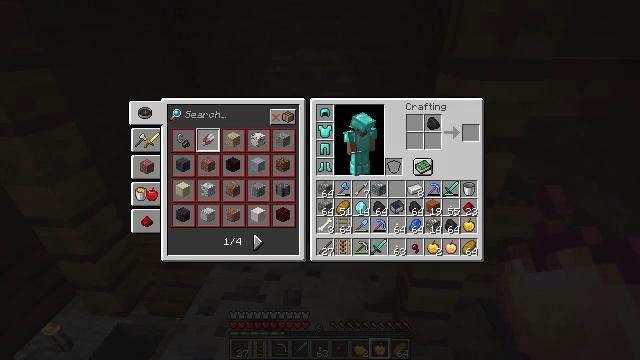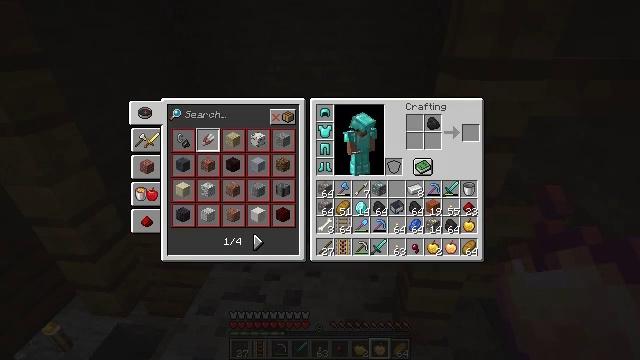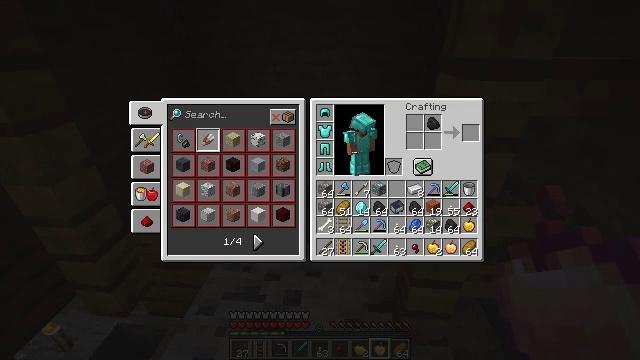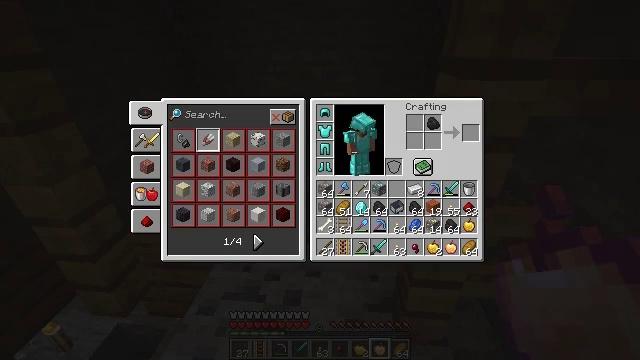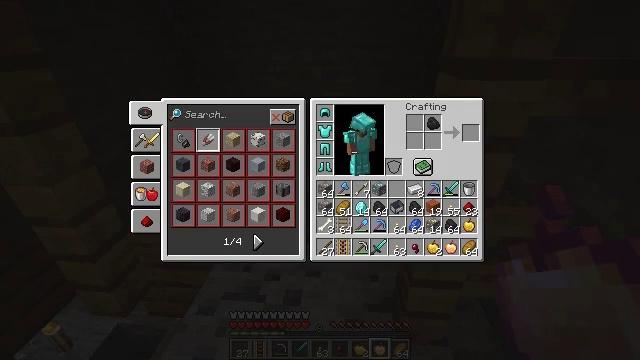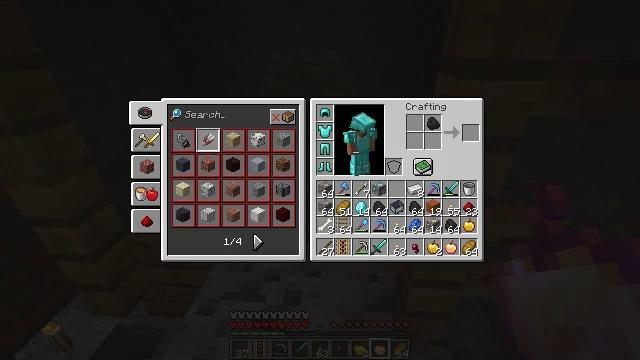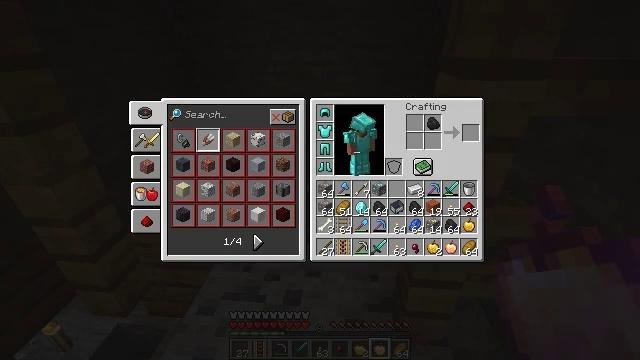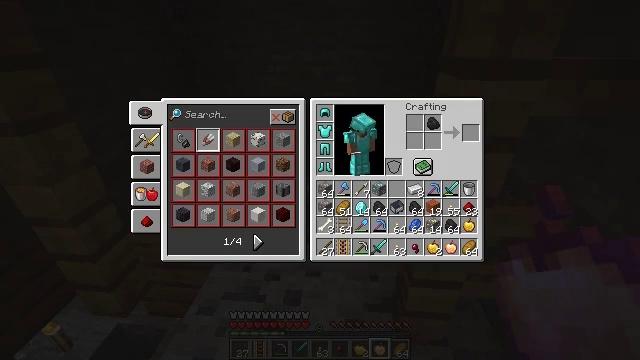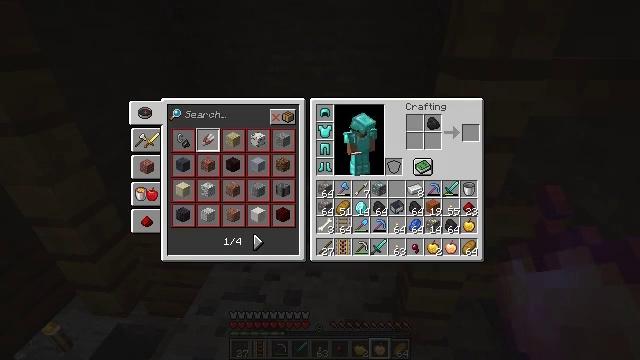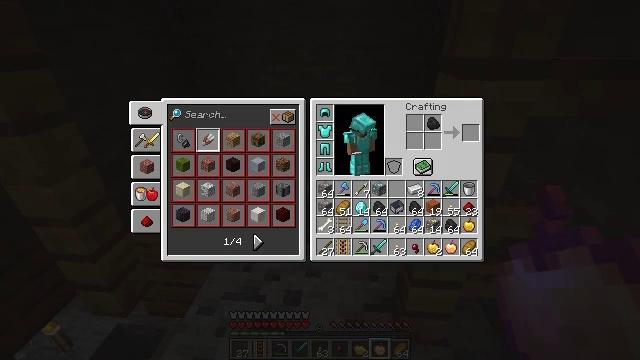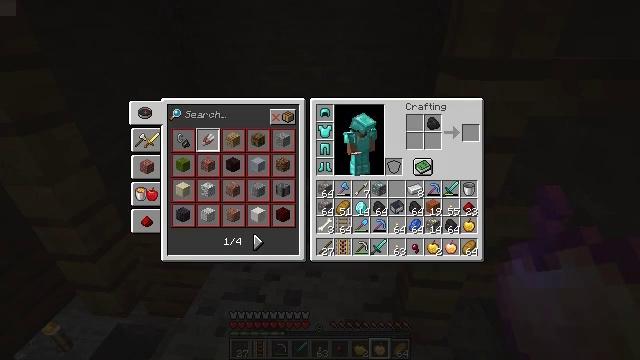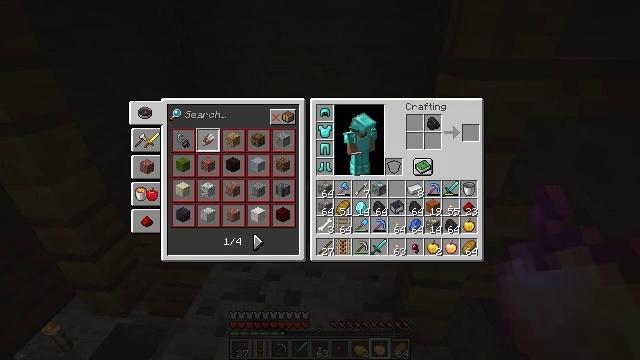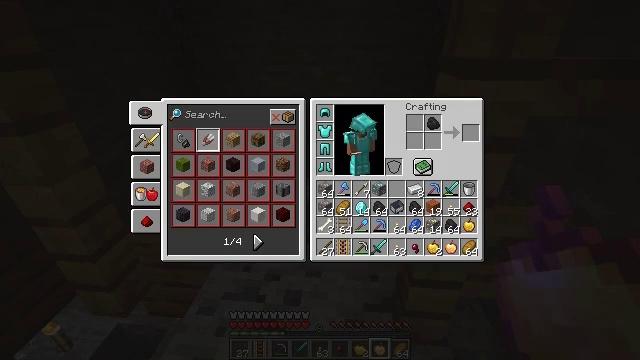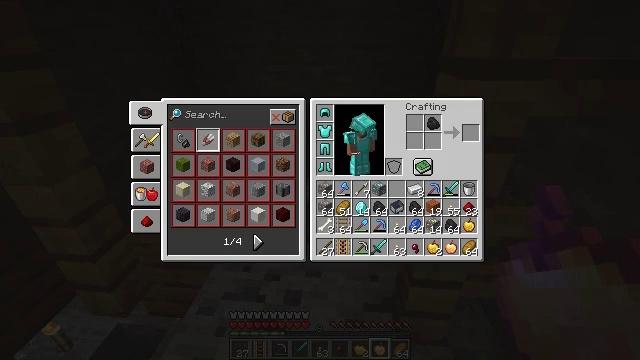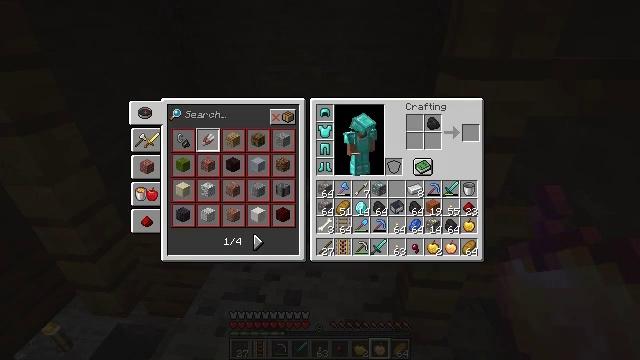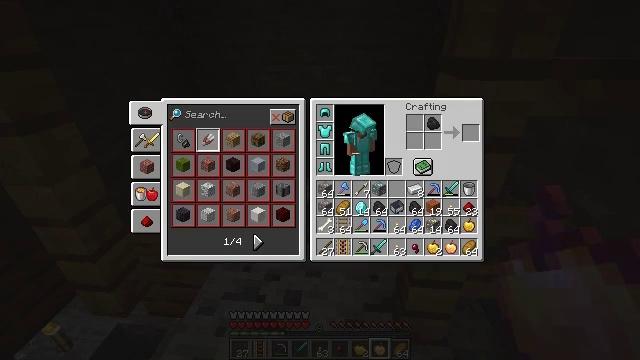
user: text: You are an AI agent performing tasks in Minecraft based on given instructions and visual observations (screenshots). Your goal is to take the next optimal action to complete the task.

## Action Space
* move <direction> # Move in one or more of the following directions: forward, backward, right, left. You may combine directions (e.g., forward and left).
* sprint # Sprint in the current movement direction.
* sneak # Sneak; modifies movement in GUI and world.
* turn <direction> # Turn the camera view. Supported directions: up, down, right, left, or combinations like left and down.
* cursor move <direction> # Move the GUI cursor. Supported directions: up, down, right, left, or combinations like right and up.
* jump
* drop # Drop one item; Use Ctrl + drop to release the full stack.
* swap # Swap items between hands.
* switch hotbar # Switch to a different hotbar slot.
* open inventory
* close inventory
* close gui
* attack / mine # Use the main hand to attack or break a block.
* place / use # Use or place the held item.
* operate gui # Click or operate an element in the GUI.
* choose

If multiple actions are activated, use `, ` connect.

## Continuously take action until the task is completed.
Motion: motion action
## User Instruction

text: Remove a redstone from the inventory.
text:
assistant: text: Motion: no_op
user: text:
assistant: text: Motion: no_op
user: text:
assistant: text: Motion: no_op
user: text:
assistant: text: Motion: no_op
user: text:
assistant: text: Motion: no_op
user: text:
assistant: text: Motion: no_op
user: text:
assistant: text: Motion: no_op
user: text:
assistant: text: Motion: no_op
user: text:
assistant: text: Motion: no_op
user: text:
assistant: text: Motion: no_op
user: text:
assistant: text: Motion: cursor move left
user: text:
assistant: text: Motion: cursor move left
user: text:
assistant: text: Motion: no_op
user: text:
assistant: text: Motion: no_op
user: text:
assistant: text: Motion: no_op
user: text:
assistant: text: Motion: no_op
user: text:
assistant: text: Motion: no_op
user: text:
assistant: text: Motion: no_op
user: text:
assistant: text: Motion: no_op
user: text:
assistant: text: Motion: operate gui
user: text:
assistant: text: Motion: operate gui
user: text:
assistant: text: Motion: operate gui
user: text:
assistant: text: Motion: no_op
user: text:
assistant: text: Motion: no_op
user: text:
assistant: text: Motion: no_op
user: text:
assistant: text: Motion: no_op
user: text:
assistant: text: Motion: operate gui
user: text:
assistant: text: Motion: operate gui
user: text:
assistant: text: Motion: operate gui
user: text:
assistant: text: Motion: cursor move right and up